Field crop: maize
Growth stage: 2
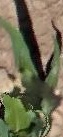
Species: maize